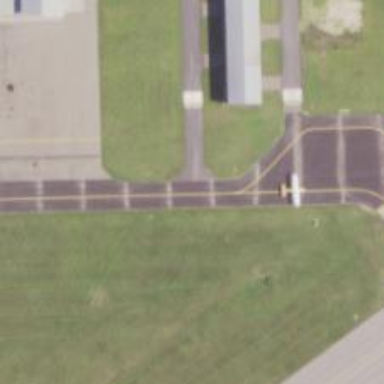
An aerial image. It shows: View of taxiway at the airport.